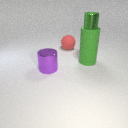
large purple metal cylinder to the left of large red rubber sphere